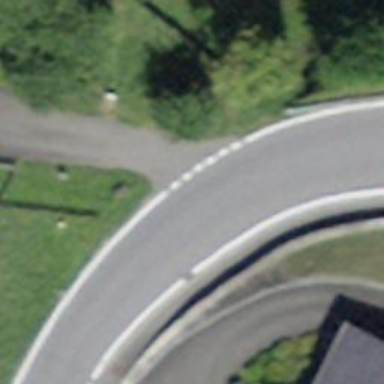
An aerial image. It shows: Tertiary road with asphalt surface.